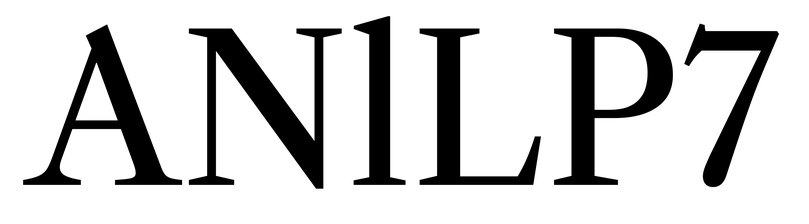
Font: LibreCaslonText_Regular